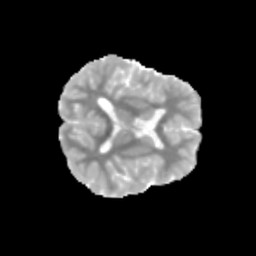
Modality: MD
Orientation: axial
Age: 9
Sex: male
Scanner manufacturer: siemens
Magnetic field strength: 3 T
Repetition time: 3.8 s
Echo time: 0.07 s